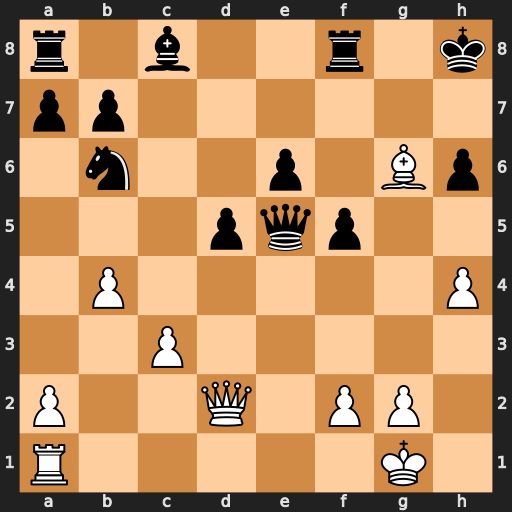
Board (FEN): r1b2r1k/pp6/1n2p1Bp/3pqp2/1P5P/2P5/P2Q1PP1/R5K1
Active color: w
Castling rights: -
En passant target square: -
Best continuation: Qxh6+ Kg8 Qh7#